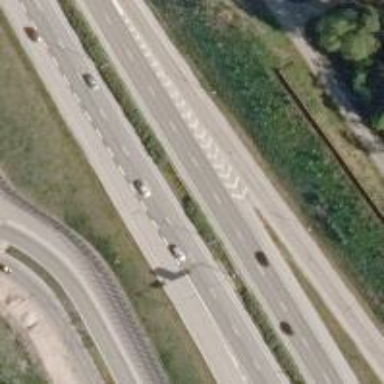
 classified as tertiary in terms of functionality."